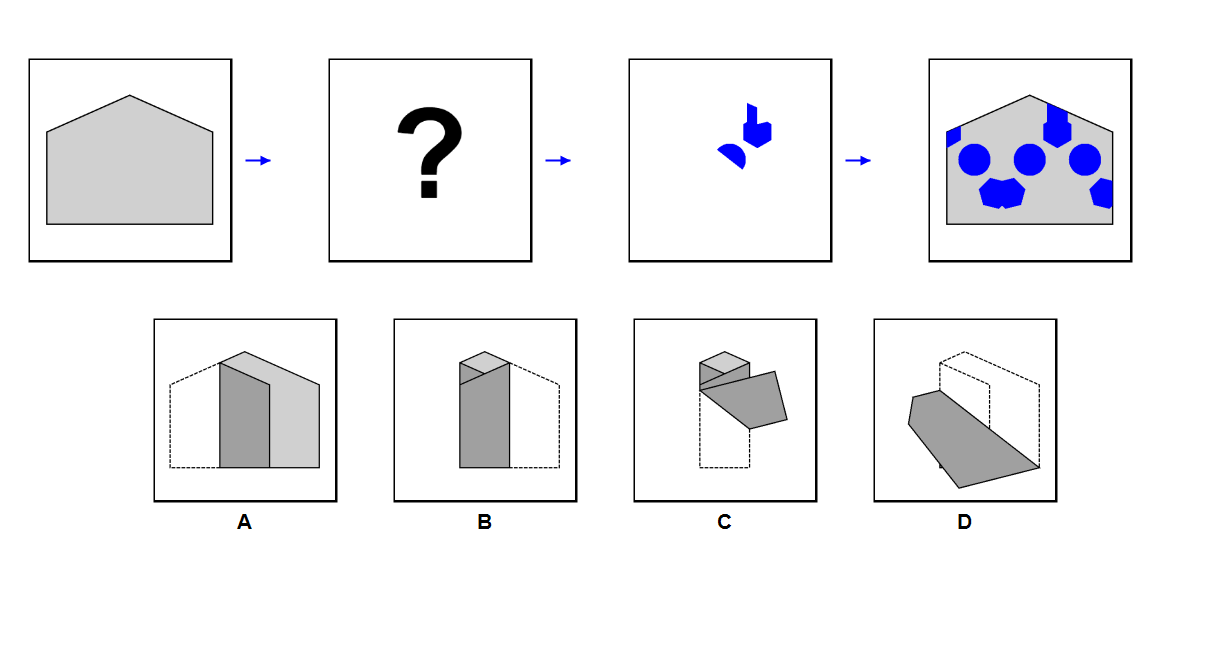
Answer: D